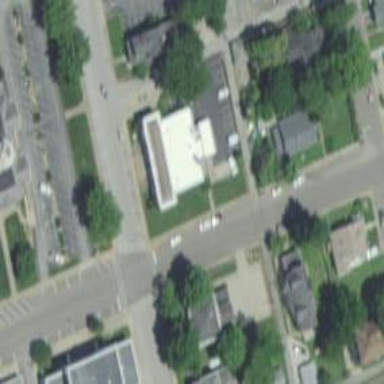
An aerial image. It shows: Post office.